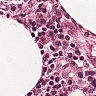
Metastatic tissue present: no